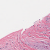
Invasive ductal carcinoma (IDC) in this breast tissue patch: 1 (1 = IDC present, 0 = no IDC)